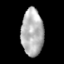
Tissue: skin
Cell type: Others
Senescence score: 0.6895
Nuclear area (px): 1018
Mean DAPI intensity: 177.33